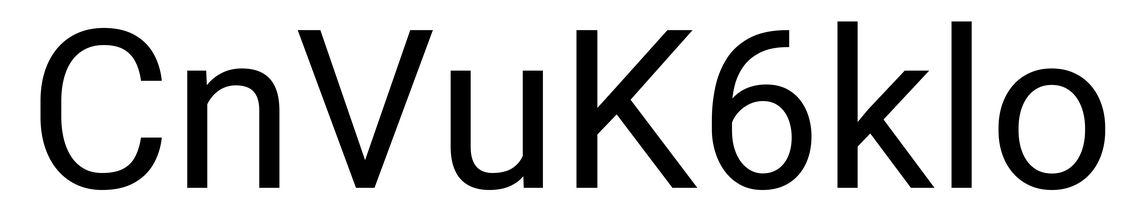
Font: Roboto_Regular